Field crop: tomato
Growth stage: 1
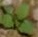
Species: solanum